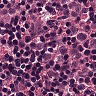
Metastatic tissue present: yes